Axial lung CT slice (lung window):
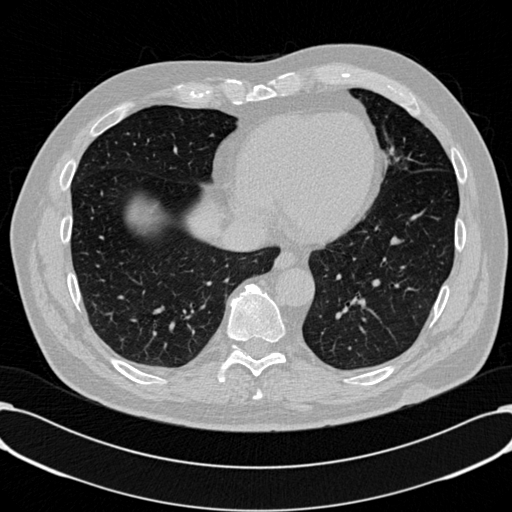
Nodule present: no